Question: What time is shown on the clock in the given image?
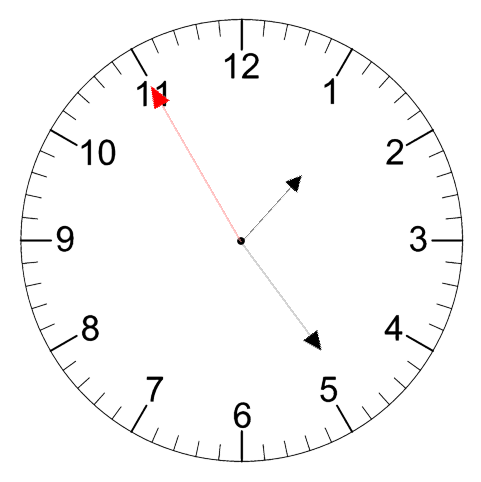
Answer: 01:23:55